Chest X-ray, PA view. Patient: 25 years old, sex F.
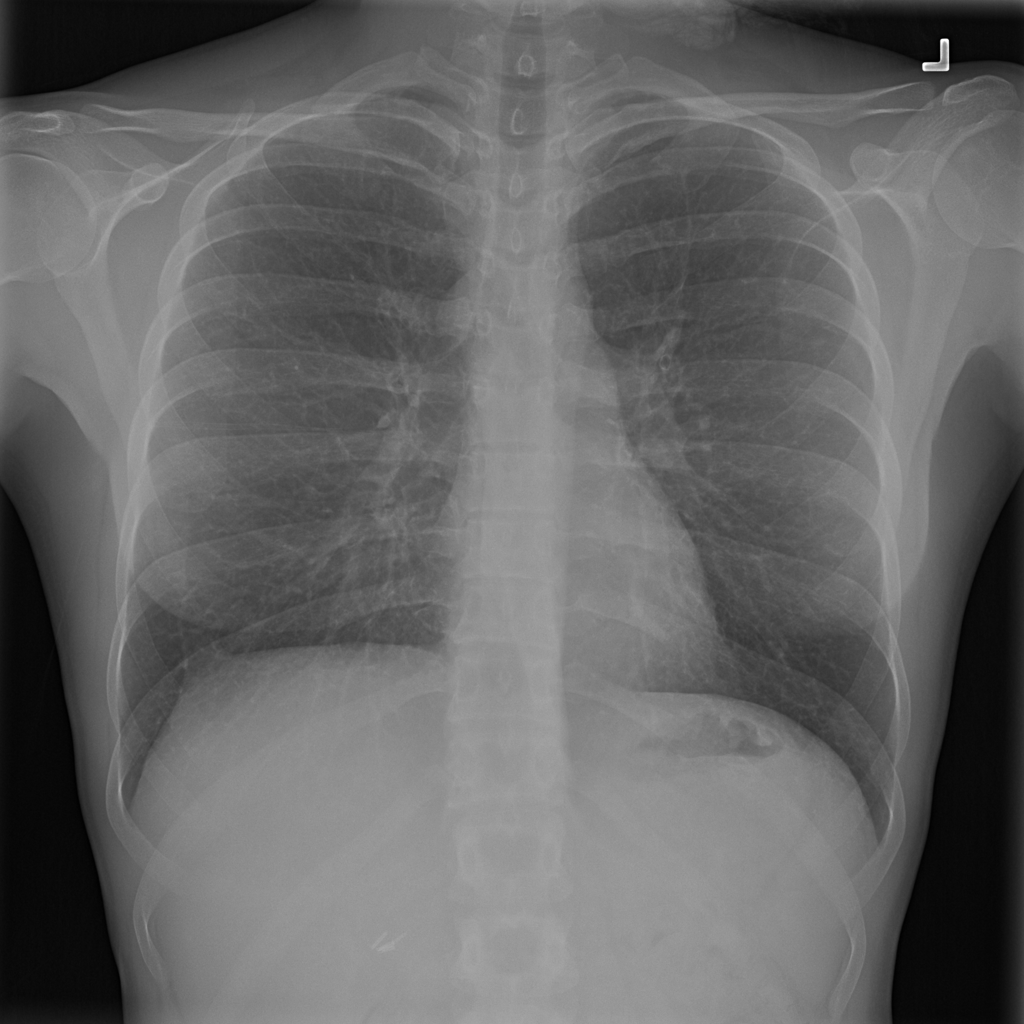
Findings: No Finding